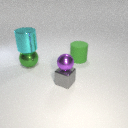
large green rubber cylinder to the right of small gray metal cube